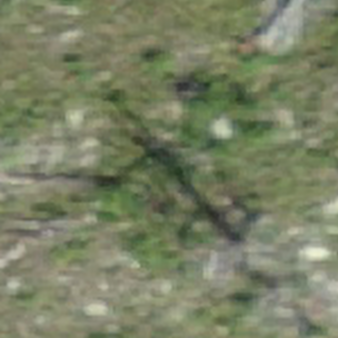
Label: other